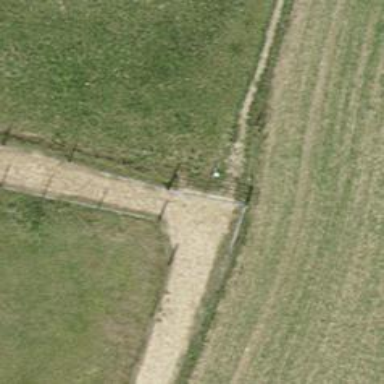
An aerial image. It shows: Gate.